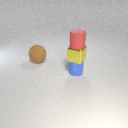
large brown rubber sphere behind small blue rubber cylinder